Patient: sex M, age 36
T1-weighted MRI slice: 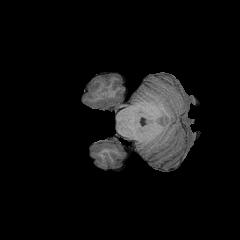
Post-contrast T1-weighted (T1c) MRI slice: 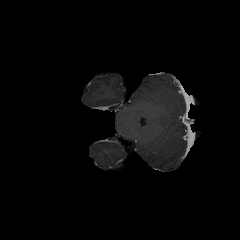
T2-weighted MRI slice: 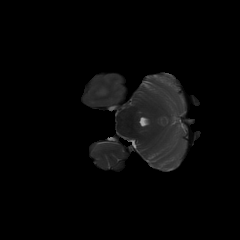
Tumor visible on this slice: yes
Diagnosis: Astrocytoma, IDH-mutant
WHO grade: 3